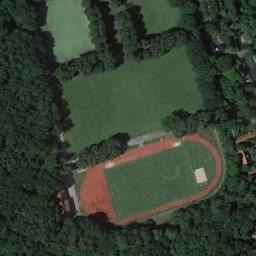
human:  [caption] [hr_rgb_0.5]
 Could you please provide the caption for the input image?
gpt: The ground track field is surrounded by a forest and some clearings are next to the ground track field .

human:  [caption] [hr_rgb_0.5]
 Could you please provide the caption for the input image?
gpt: The ground track field is surrounded by trees .

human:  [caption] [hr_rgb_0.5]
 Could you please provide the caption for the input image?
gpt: Track field and lawn surrounded by forest .

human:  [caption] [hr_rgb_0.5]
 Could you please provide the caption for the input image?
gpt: The oval ground track is red .

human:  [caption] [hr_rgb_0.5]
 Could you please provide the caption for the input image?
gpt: There are green trees around the ground track field with a red track .